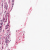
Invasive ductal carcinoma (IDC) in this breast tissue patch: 0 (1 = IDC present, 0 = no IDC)